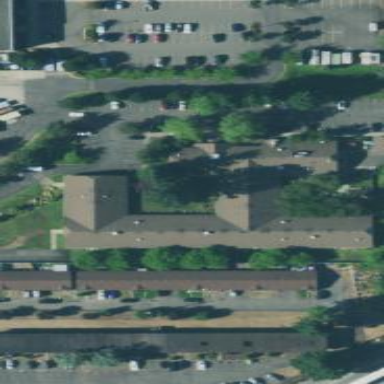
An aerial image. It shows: Nursing home building.